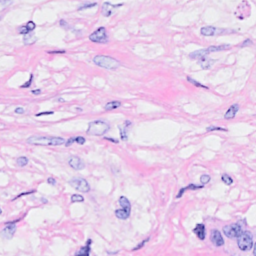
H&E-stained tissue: Breast